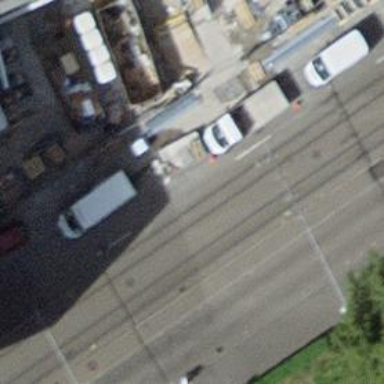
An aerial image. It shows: Tram stop with public transport stop position.